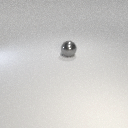
large gray metal sphere